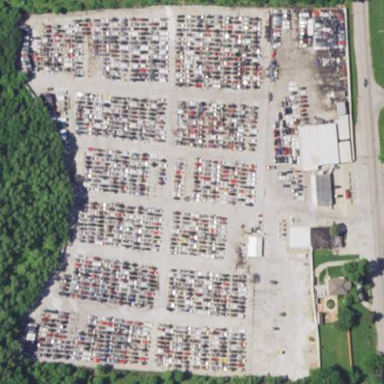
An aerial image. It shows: Scrap yard located in industrial area.